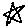
Label: star